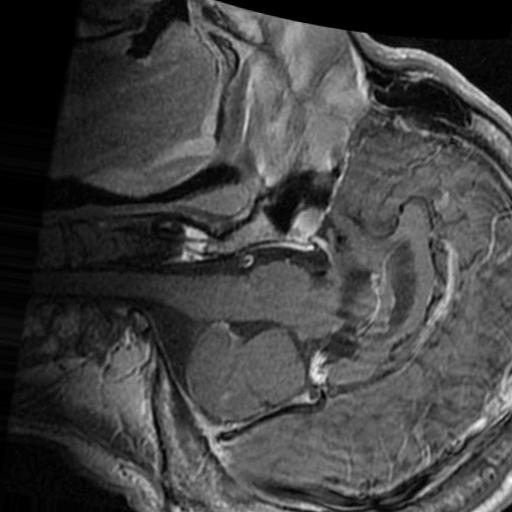
Label: brain_tumor